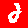
Digit: 2